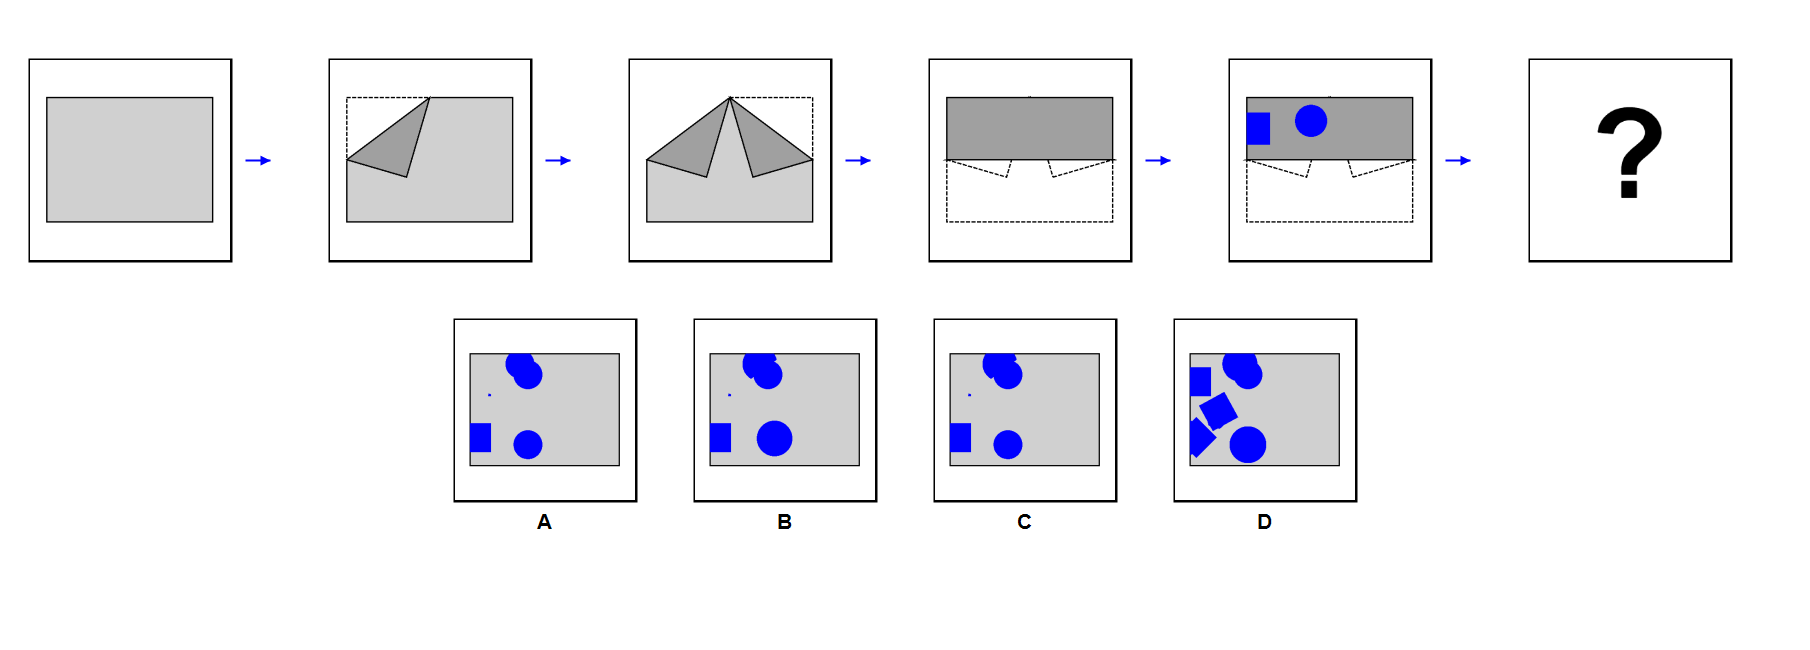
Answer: A